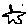
Label: star